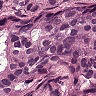
Metastatic tissue present: yes